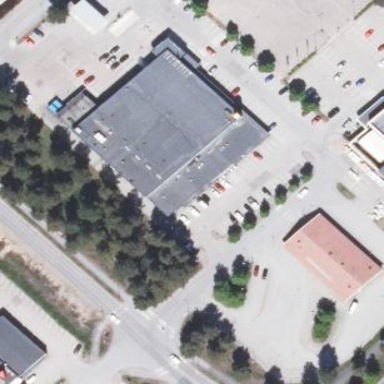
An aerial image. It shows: Supermarket building.